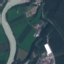
Land use / land cover: River